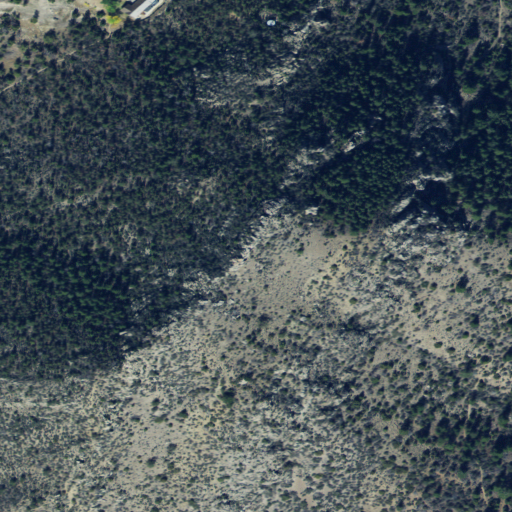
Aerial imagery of mountain in Montana named Dolomite Knob containing evergreen forest, shrub, medium intensity development, and grassland